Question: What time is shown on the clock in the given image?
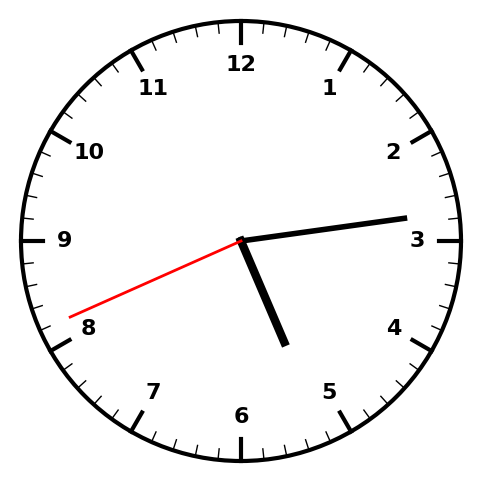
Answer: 05:13:41